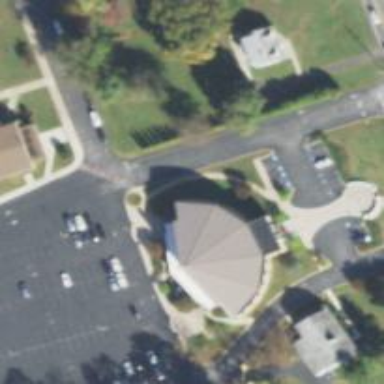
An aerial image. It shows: Place of worship.